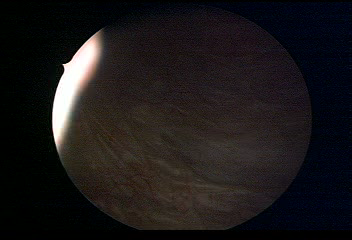
Modality: WLC
Class: Normal mucosa
Bladder cancer association: No